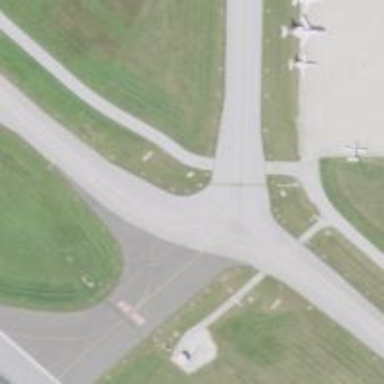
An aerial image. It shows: Image of taxiway at airport.